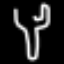
Label: fork